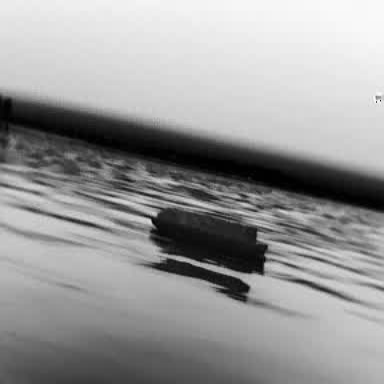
There is a fishing_boat in the infrared image.